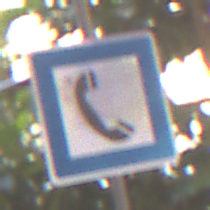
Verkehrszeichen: Fernsprecher
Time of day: MorningAfternoon
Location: Outdoor (Urban)
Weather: Clear
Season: NotSpecified
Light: Natural